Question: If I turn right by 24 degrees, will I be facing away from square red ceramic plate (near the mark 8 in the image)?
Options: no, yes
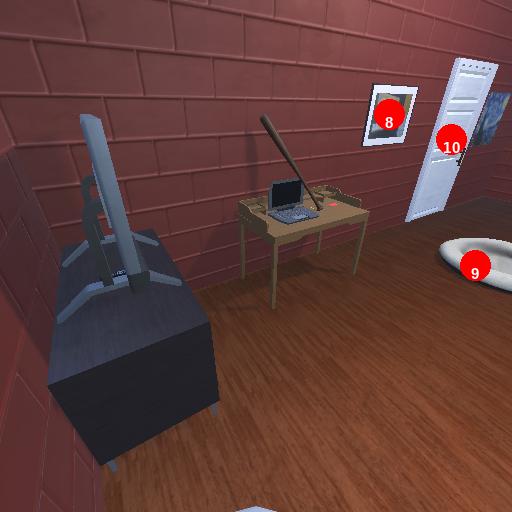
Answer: no